Question: I've got a v-select inside a v-list-item-title. I need to stop click propagation on the v-list-item-title when I click on the v-select. I hardly try (like using 'v-on:click.stop' but without success.
Here's the vuejs template :
'''
<v-list v-show="showItems" dense class="transition-fast-in-fast-out">
<v-list-group no-action sub-group :value="!isCopropriete">
<template v-slot:activator>
<v-list-item-title>
<v-icon class="mr-2">mdi-account-multiple-plus</v-icon> GROUPEMENT INTERET
<v-select
v-on:change="changeFoyerGroupementInteretSelected()"
v-on:click.stop
v-model="idGrcFoyerGroupementInteretSelected"
:items="mapFoyersGroupementInteret"
item-value="idFoyerGrc"
class="d-inline-flex mx-2"
style="width: 70px; font-size: 0.8125rem !important;"
height="29"
background-color="white"
dense
outlined
hide-details
>
<template slot="selection" slot-scope="data">
{{ data.item.id}} / {{nbFoyersGroupementInteret}}
</template>
<template slot="item" slot-scope="data">
{{ data.item.id}} / {{nbFoyersGroupementInteret}}
</template>
</v-select>
({{ foyerGroupementInteretSelected.nbPersonnesFiltered }}/{{ foyerGroupementInteretSelected.nbPersonnes }})
</v-list-item-title>
</template>
<v-list-item v-for="(personne, indexPersonne) in getListePersonnesFiltered(foyerGroupementInteretSelected)" :key="indexPersonne" class="pl-8">
<v-list-item-content class="py-0 my-0" @click="">
<v-list-item-title>
<v-tooltip text top>
<template v-slot:activator="scope">
<v-btn :color="computePersonColorType(foyerGroupementInteretSelected.cdCategorieFoyer)" @click="displayModifierRole(personne, foyerGroupementInteretSelected.refExtFoyer)" x-small outlined v-on="scope.on">
{{ personne.codeRoleFoyer }}
</v-btn>
</template>
<span><v-icon x-small color="white">mdi-pencil</v-icon> Modifier le role de {{ personne.prenom }} {{ personne.nom }}</span>
</v-tooltip>
<v-btn text small @click="afficherClient(personne.idGrc)" class="text-capitalize">
{{ personne.prenom }} {{ personne.nom }} {{ getInfosAge(personne) }}<span v-if="isPM && personne.indicBeneficiaireEffectif "> - (BE)</span>
</v-btn>
<v-tooltip left v-if="isPM && personne.indicBeneficiaireEffectif">
<template v-slot:activator="scope">
<v-btn rounded size="xx-small" icon color="black" dark v-on="scope.on"><v-icon>mdi-information-outline</v-icon></v-btn>
</template>
<span>
<b>Le beneficiaire effectif (BE)</b> est la personne physique <br />
controlant l'entreprise par differents moyens : <br />
- soit en detenant 25% des parts sociales <br />
ou des droits de votes au sein de l'entreprise ; <br />
- soit en ayant le controle sur les organes de gestion, <br />
d'administration ou de direction (Conseil d'Administration, Assemblee Generale, etc.).
</span>
</v-tooltip>
</v-list-item-title>
</v-list-item-content>
<v-list-item-action class="my-0">
<v-row no-gutters>
<v-btn v-if="isPM && showBEAddAction(personne)" class="mr-2 mt-1" outlined small color="primary" @click="openAjouterBeneficiairePopin(personne, foyerGroupementInteretSelected)">
<v-icon data-autom="bePersonneEnv_Btn" color="primary">mdi-plus</v-icon>BE
</v-btn>
<v-btn text small rounded icon @click="displayConfirmation(personne.idGrc, foyerGroupementInteretSelected.refExtFoyer, indexFoyer, indexPersonne)">
<v-icon data-autom="deletePersonneEnv_Btn" color="primary">mdi-delete-outline</v-icon>
</v-btn>
</v-row>
</v-list-item-action>
</v-list-item>
</v-list-group>
</v-list>
'''
The result looks like this :

And when I click on the v-select, it also click on the v-list-item-title. I need to stop this action on the title when I click on the v-select.
A working Solution for me is :
'''
<v-select v-on:change="changeFoyerGroupementInteretSelected()"
v-on:click.native.stop="changeFoyerGroupementInteretSelected()"
v-model="idGrcFoyerGroupementInteretSelected"
:items="mapFoyersGroupementInteret"
item-value="idFoyerGrc"
class="d-inline-flex mx-2"
style="width: 70px; font-size: .8125rem !important;"
height="29"
background-color='white'
dense outlined hide-details>
<template slot="selection" slot-scope="data">
{{ data.item.id}} / {{nbFoyersGroupementInteret}}
</template>
<template slot="item" slot-scope="data">
{{ data.item.id}} / {{nbFoyersGroupementInteret}}
</template>
</v-select>
'''
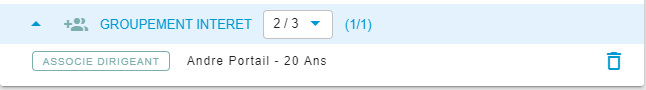
Answer: I think your click call must be like that : 'v-on:click.native.stop="yourFunctionName"'